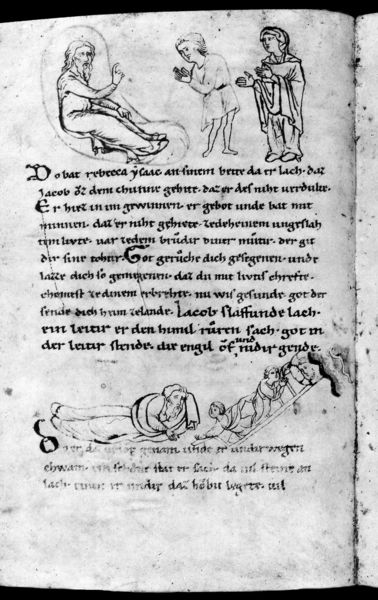
Titel: Millstätter Genesis
Institution: Klagenfurt, Kärntner Landesarchiv
Schlagwörter: mann, menschen, sitzen, finger, zeichnung, alt, bart, bibel, gewand, schrift, liegen, figuren, leiter, deutsch, zeigen, buch, sprossen, seite, illustration, text, initiale, tinte, christus, jesus, gedicht, sturz, spruch, buchmalerei, himmelsleiter, krnakenlager